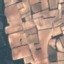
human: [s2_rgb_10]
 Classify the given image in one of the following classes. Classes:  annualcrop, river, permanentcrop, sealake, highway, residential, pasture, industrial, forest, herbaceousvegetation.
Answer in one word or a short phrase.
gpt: PermanentCrop